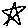
Label: star